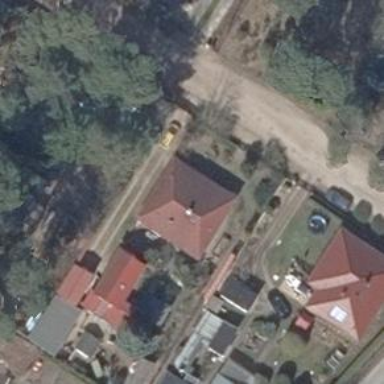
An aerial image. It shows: Building with hipped roof shape.